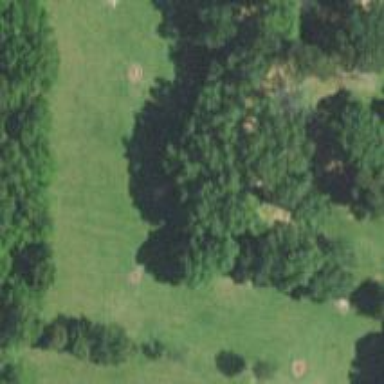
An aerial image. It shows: Disc golf hole.